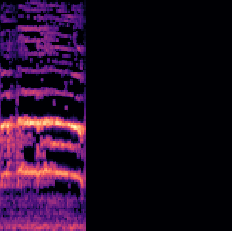
Sound class: Rooster